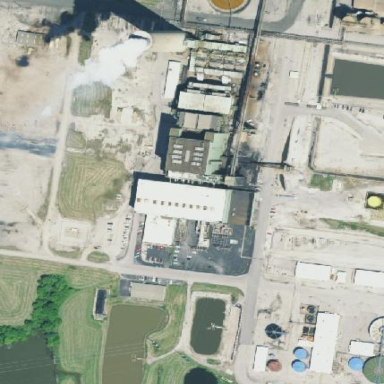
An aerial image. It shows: Industrial area with coal-powered plant.